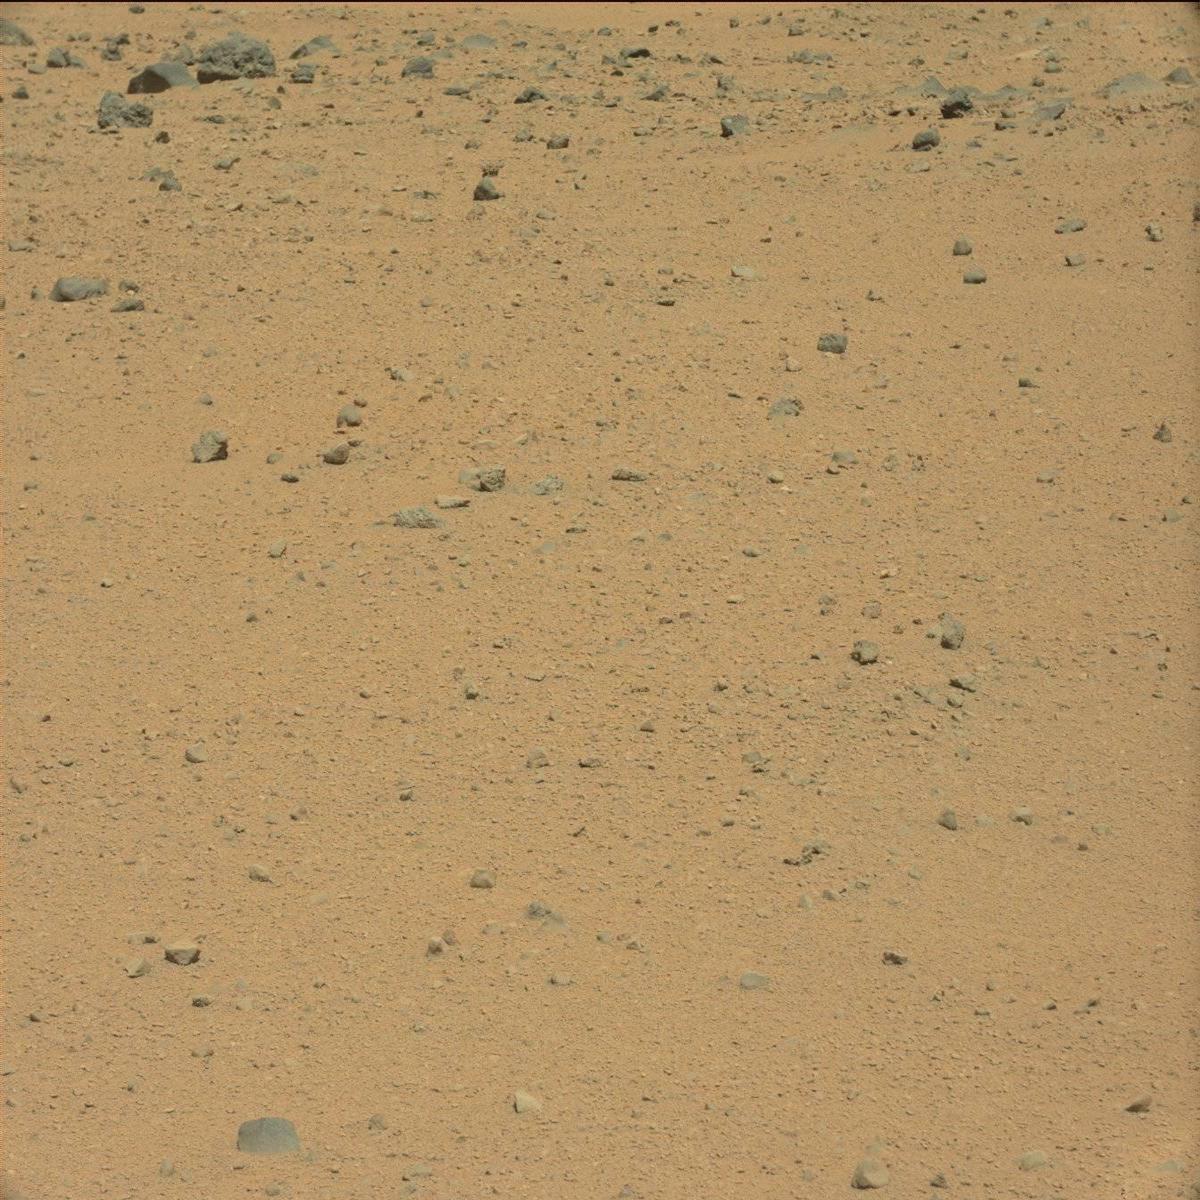
Terrain classes present: Bedrock, Rock, Sand / Soil